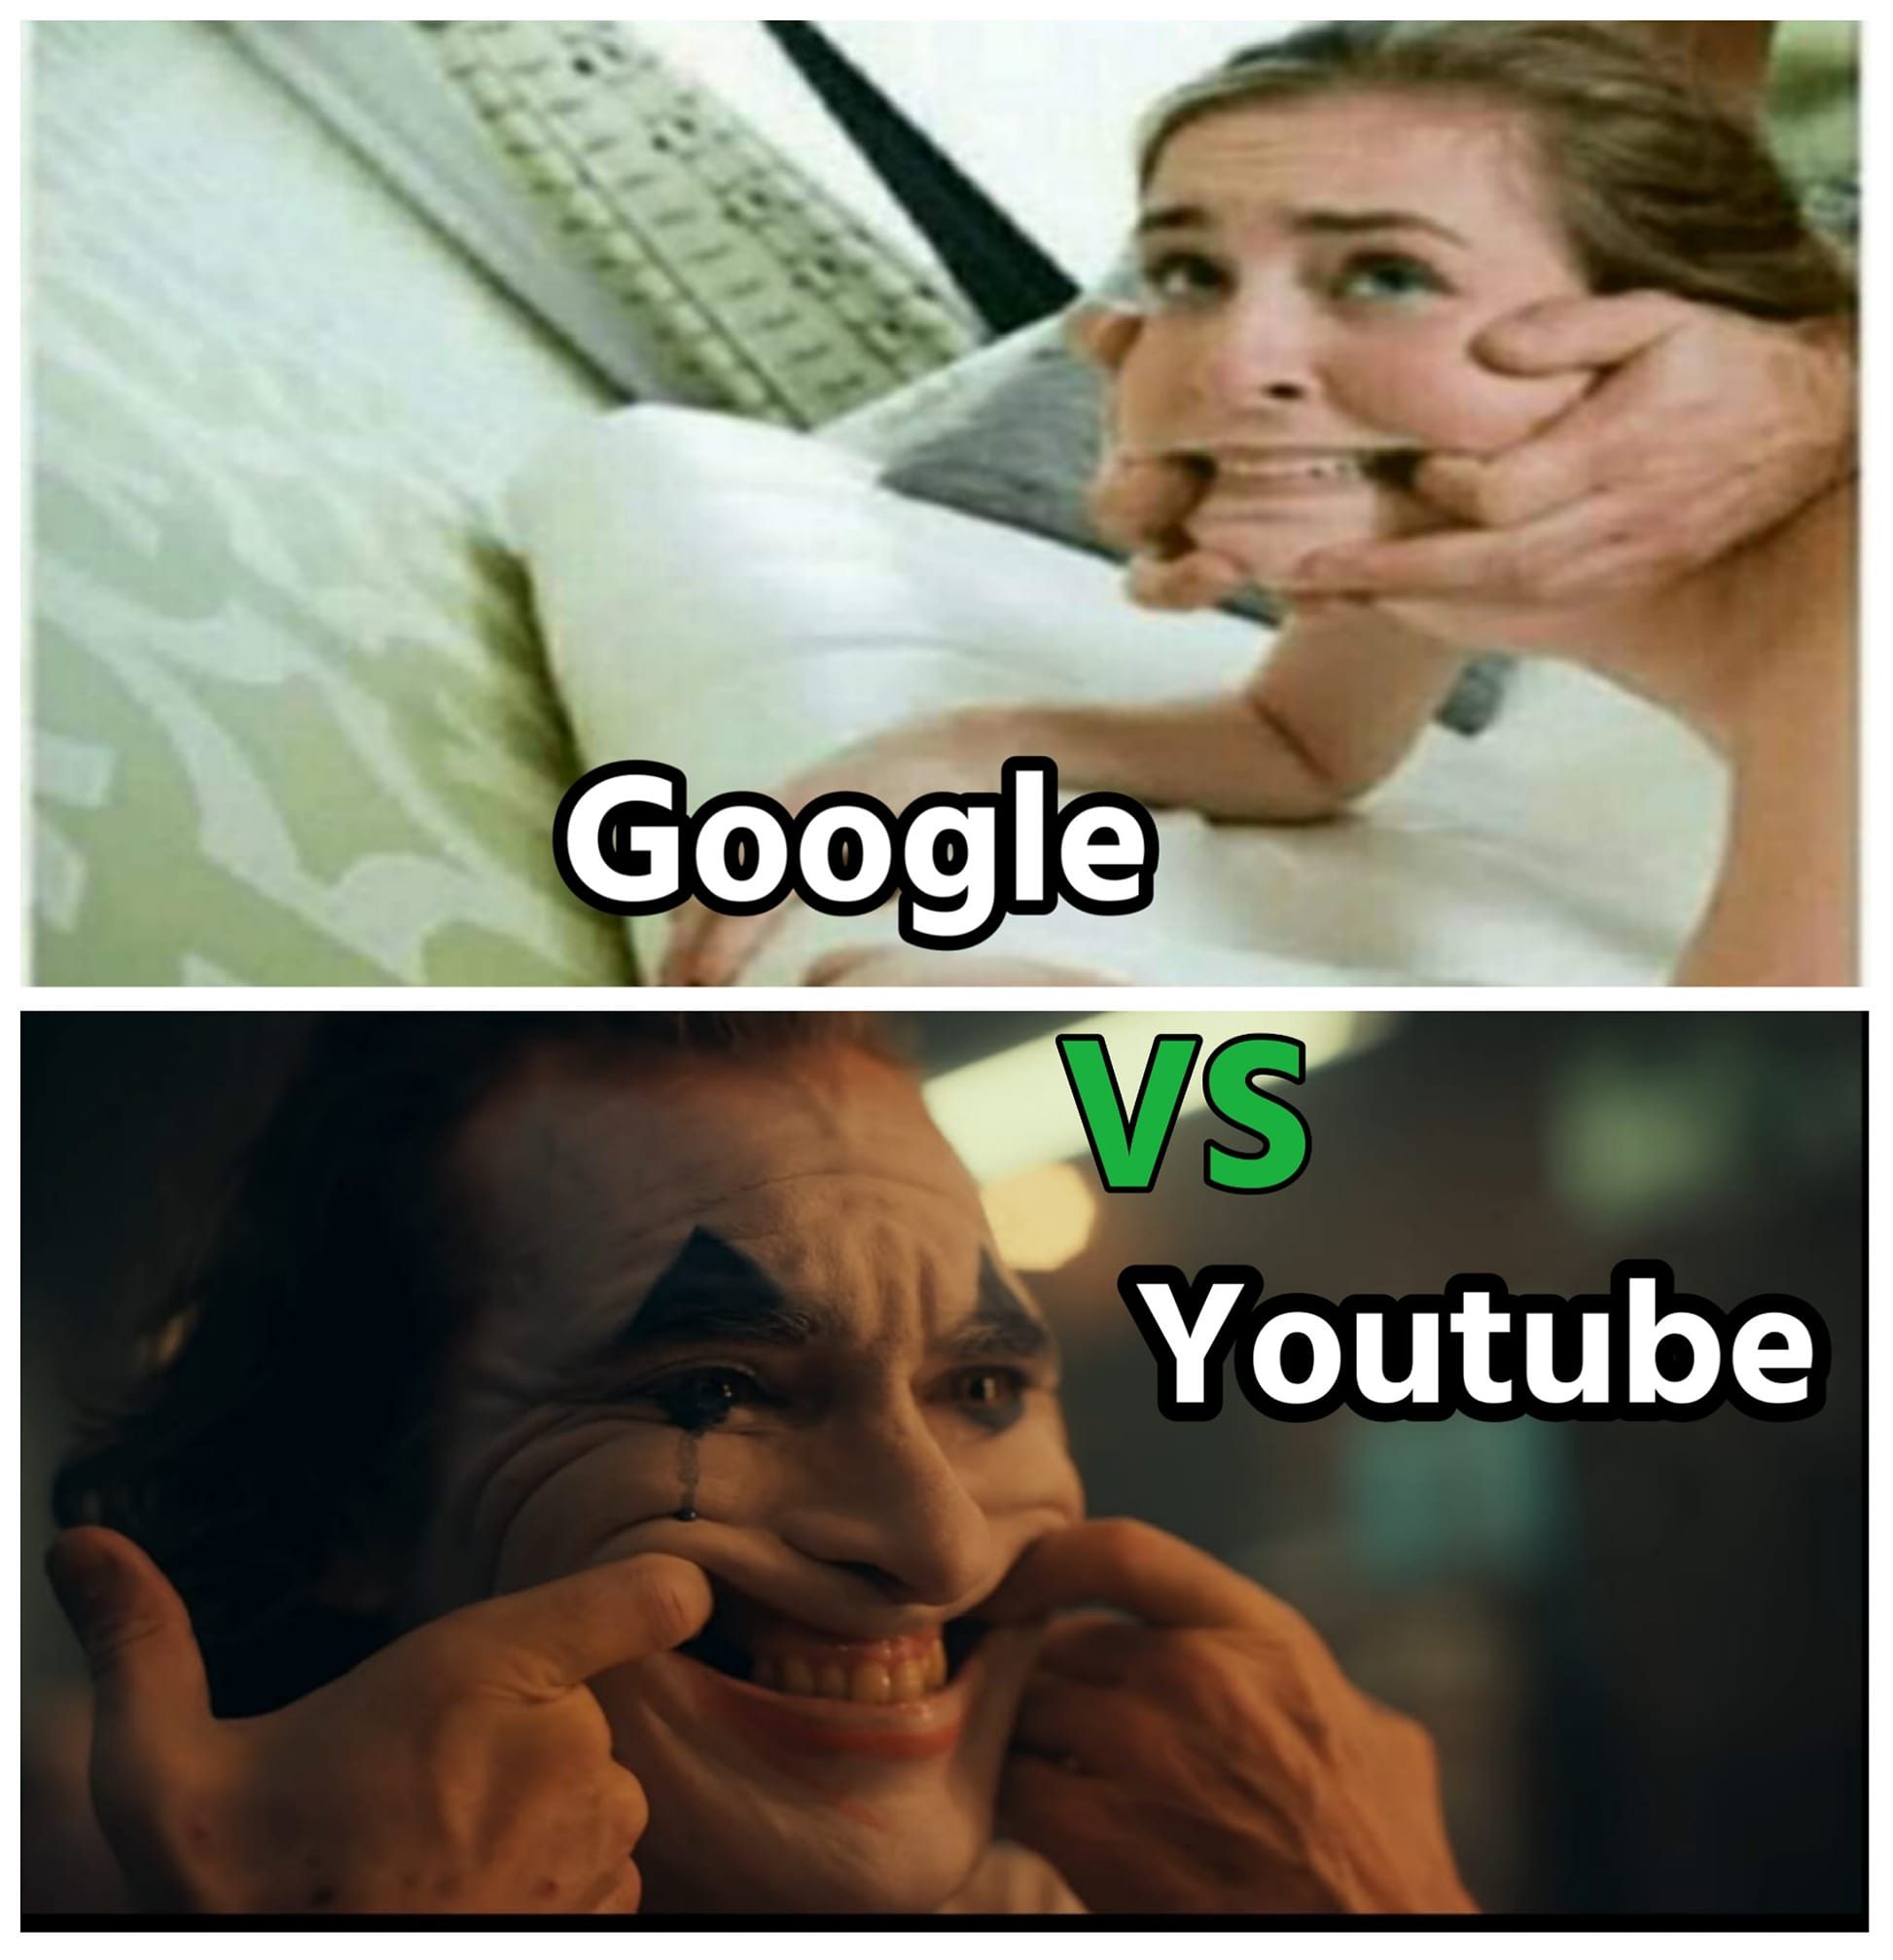
Caption: Google   VS   Youtube
Label: non-hate